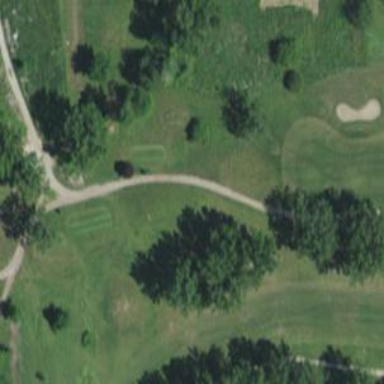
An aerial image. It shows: Path for both road and golf.